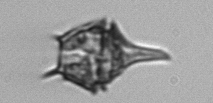
Label: Amylax